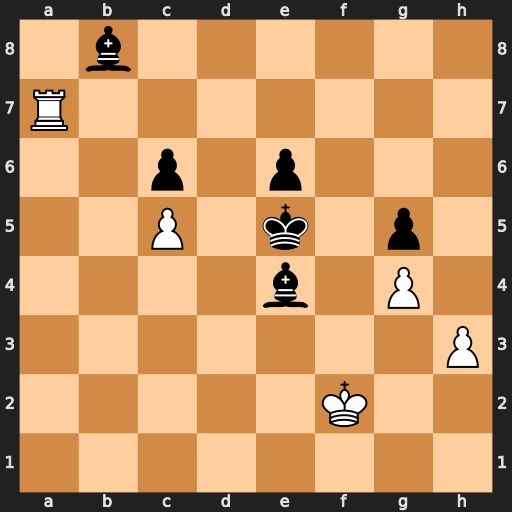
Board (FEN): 1b6/R7/2p1p3/2P1k1p1/4b1P1/7P/5K2/8
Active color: w
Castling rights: -
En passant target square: -
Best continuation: Rb7 Kd5 Rxb8